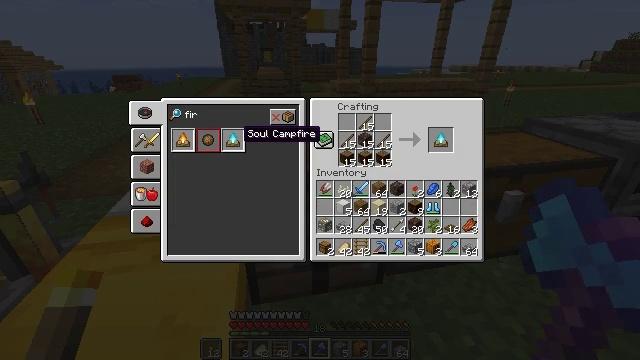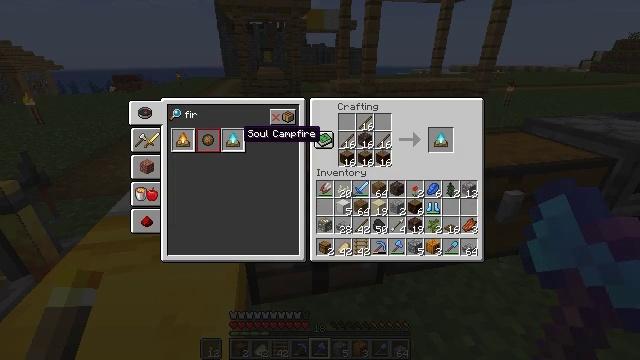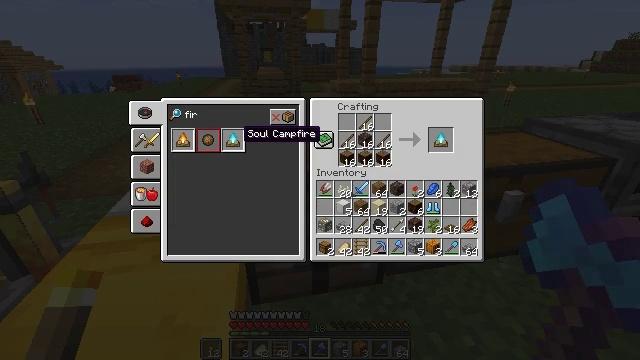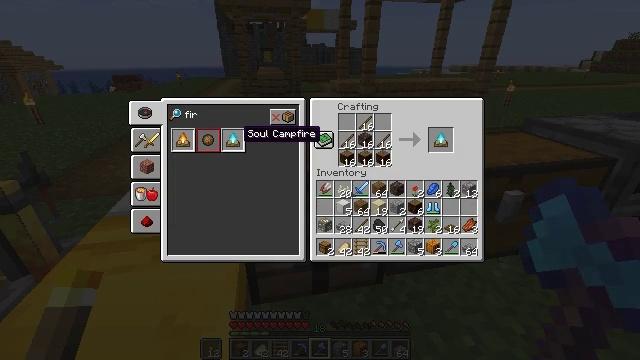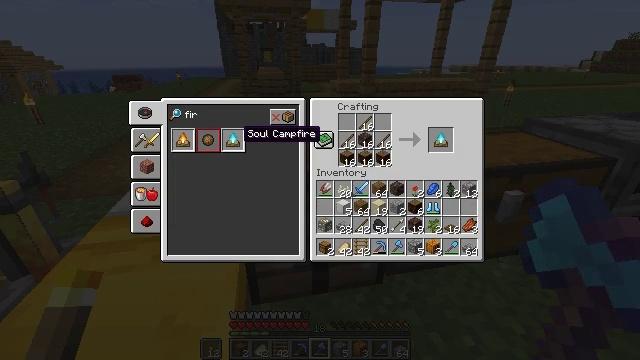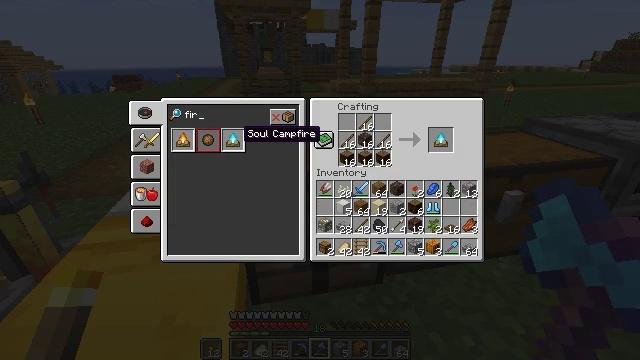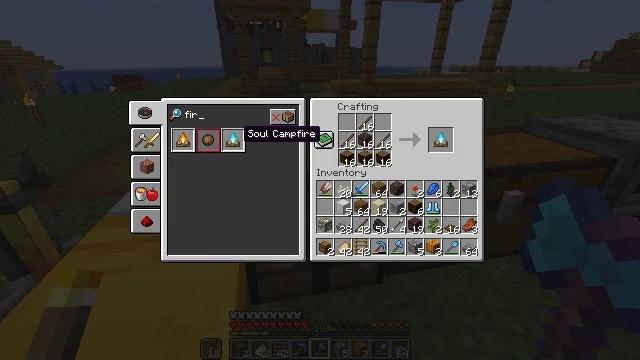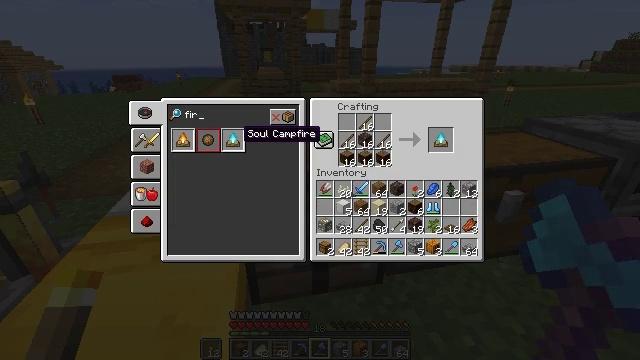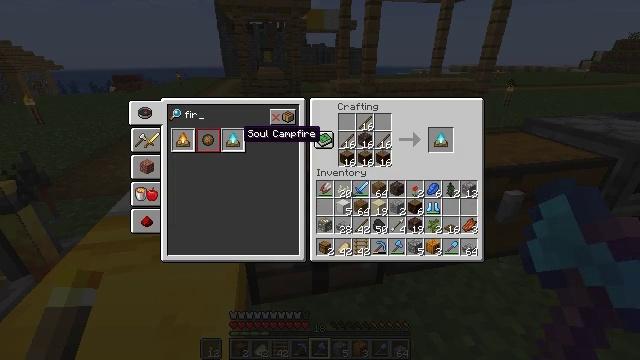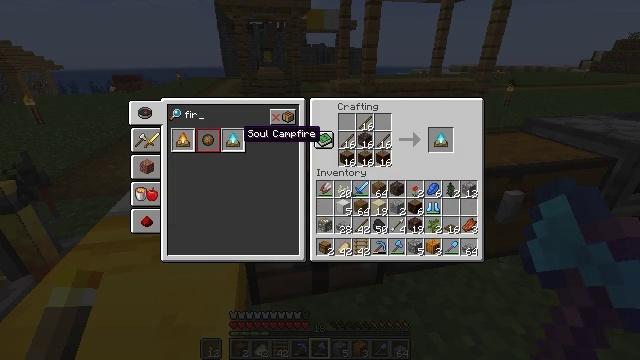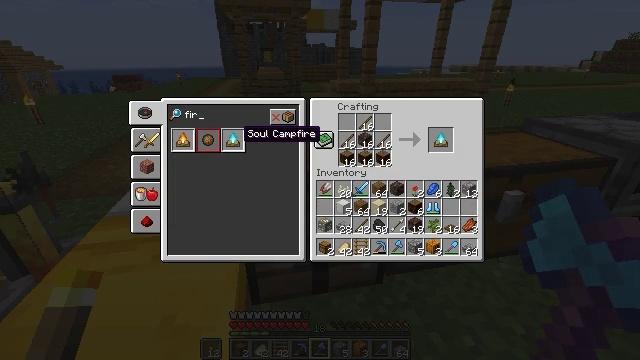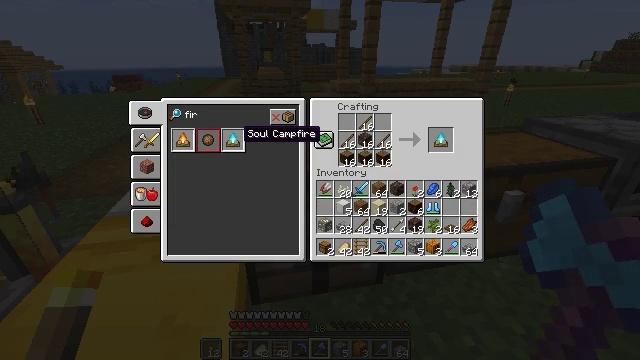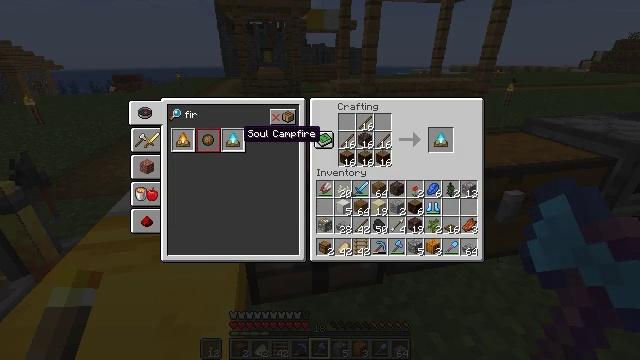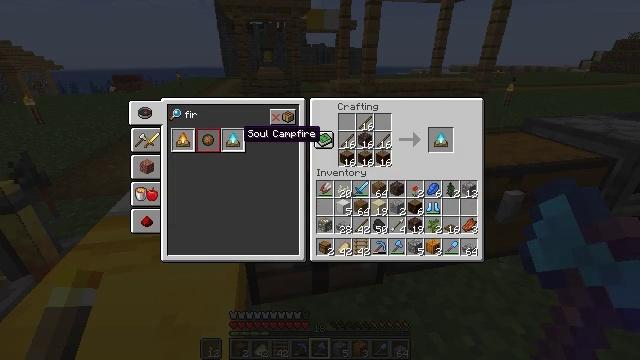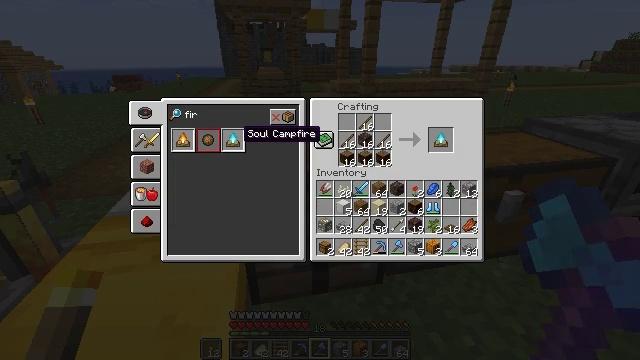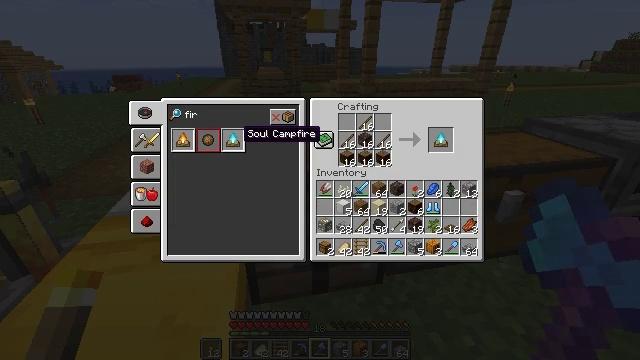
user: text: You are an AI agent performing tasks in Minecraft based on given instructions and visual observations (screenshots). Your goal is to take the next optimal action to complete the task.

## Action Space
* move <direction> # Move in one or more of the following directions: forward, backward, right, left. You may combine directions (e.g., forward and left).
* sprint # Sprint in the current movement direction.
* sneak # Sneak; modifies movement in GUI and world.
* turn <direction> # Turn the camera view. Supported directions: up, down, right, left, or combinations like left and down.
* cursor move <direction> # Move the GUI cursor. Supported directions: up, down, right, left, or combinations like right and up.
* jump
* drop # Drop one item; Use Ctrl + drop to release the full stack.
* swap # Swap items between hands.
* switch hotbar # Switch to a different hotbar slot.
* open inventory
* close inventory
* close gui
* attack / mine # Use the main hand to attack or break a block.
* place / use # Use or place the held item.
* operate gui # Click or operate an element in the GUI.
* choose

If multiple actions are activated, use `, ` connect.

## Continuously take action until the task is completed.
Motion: motion action
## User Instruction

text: Combine sticks, soul soil, and logs to craft a soul campfire.
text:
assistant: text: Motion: no_op
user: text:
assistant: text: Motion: no_op
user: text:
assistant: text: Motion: no_op
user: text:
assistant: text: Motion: no_op
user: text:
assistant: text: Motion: no_op
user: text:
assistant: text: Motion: no_op
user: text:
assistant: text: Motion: no_op
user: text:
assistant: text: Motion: no_op
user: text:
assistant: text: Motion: no_op
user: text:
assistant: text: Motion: no_op
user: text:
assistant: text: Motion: no_op
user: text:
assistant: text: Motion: operate gui
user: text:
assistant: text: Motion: operate gui
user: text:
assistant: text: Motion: operate gui
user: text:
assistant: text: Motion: no_op
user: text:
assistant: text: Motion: no_op
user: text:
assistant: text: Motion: no_op
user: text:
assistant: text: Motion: no_op
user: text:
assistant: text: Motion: no_op
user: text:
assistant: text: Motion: no_op
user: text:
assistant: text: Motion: no_op
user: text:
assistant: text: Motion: no_op
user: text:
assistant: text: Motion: no_op
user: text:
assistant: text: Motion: no_op
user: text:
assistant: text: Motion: operate gui
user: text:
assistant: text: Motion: operate gui
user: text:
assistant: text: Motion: operate gui
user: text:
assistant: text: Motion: no_op
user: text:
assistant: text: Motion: no_op
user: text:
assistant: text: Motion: no_op